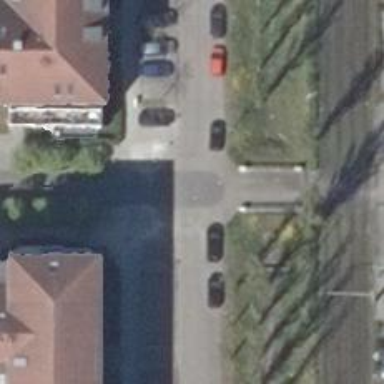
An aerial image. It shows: Residential road with asphalt surface and sidewalks on both sides.